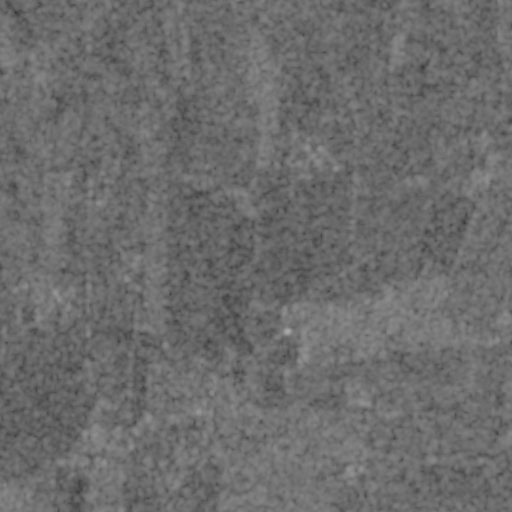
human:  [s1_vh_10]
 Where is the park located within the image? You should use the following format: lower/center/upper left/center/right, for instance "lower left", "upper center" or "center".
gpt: The park is located in the lower center of the image.
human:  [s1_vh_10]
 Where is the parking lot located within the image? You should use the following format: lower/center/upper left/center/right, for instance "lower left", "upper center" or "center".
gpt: The parking lot is located in the lower center of the image.
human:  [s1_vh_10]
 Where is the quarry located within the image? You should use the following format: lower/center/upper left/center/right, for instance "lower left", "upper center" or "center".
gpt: There is no quarry in the image.

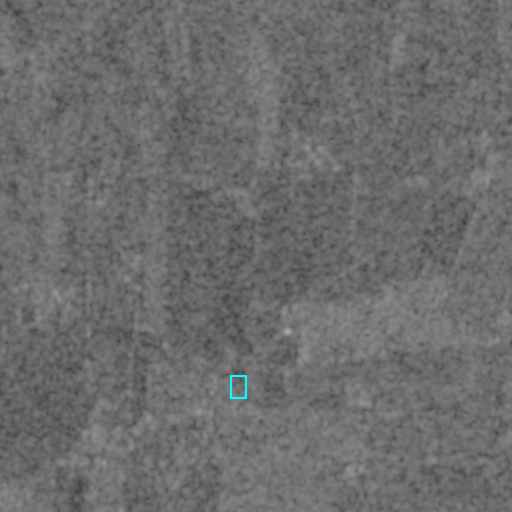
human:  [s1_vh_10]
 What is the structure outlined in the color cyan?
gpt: The structure outlined in cyan is a park.
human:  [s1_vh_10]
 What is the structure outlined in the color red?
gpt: There is no red outline.